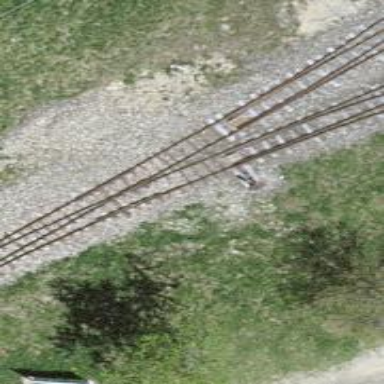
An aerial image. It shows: Single narrow-gauge railway track in service yard.